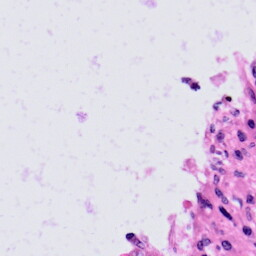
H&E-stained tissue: Skin